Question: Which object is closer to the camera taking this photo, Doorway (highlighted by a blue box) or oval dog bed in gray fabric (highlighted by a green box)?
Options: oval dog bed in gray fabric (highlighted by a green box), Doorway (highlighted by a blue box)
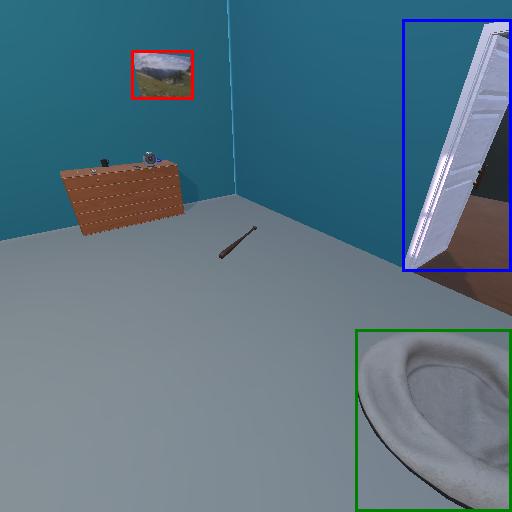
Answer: oval dog bed in gray fabric (highlighted by a green box)